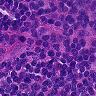
Metastatic tissue present: no